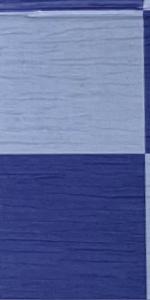
Label: Empty